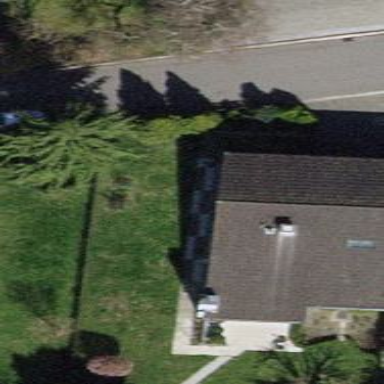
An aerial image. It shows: Building with tile roof.